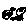
Label: moon